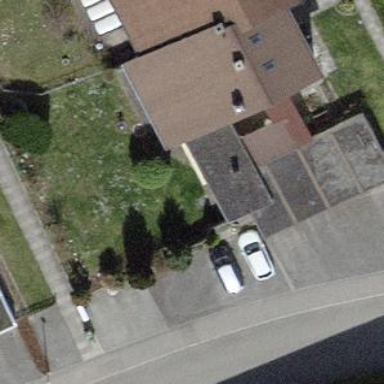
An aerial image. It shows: Garage.